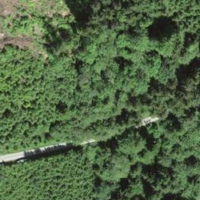
EUNIS habitat code: 43
Species observed at this site:
Cephalanthera rubra